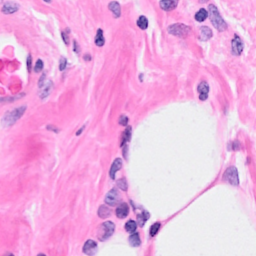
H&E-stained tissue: Breast